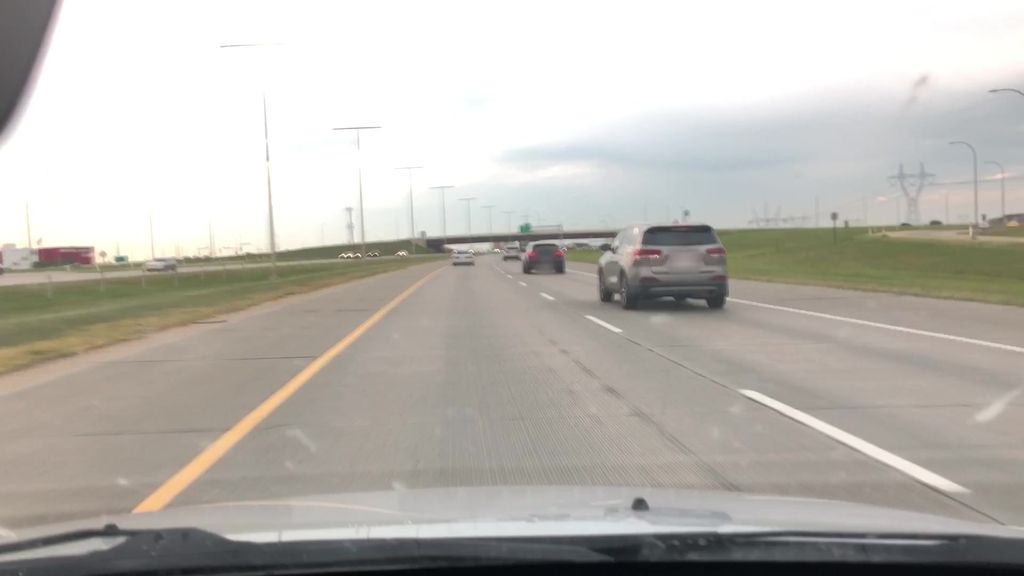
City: edmonton